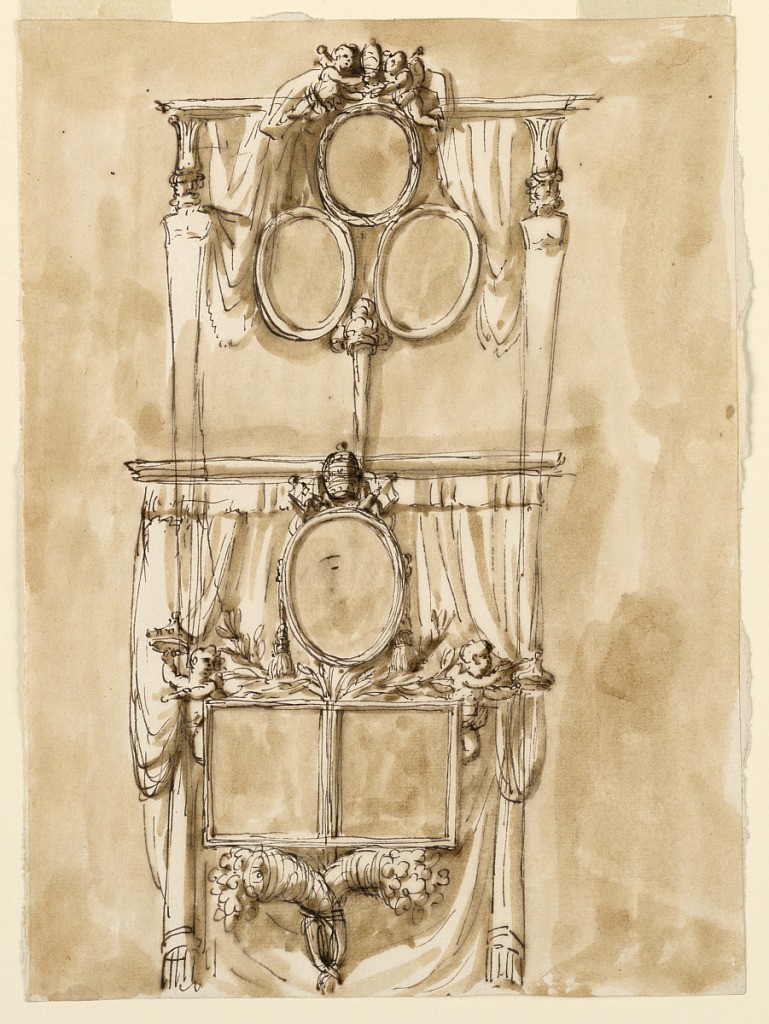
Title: Decoration for the marriage of Prince Paluzzo Altieri
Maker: Giuseppe Barberi, Italian, 1746–1809
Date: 1793
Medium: Pen and brown ink, brush and brown wash on off-white laid paper, lined
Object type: Drawing
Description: On top a variation of -1846, bottom left. Bearded hermae with capitals are the supports. The portrait of the Pope is to hang at the entablature. A torch is the support of the lower frames. Bottom partly drawn over the supports of the upper design: a variation of the scheme of 1901-39-1447. The top of the upper frame is flanked by tassels, hanging from the keys. The lower portraits are oblongs which are not separated. They are supported by two crossed cornucopias. Putti are shown behind the outer upper corners of the frames. Colored background.